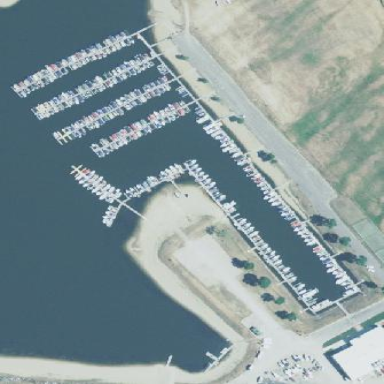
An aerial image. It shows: Marina area for leisure land.